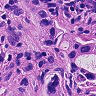
Metastatic tissue present: yes